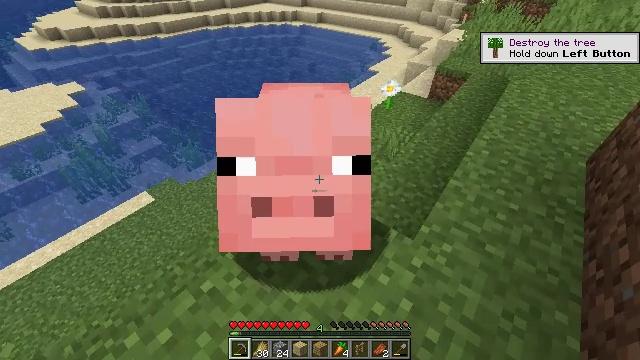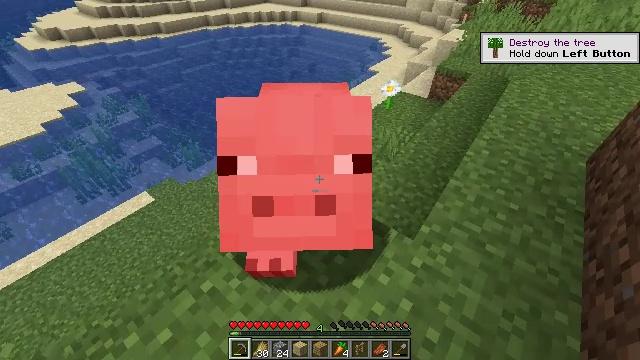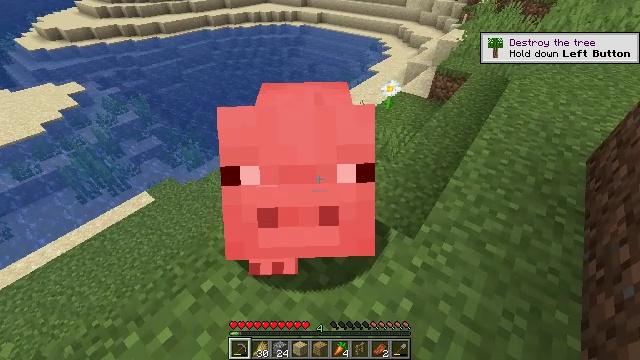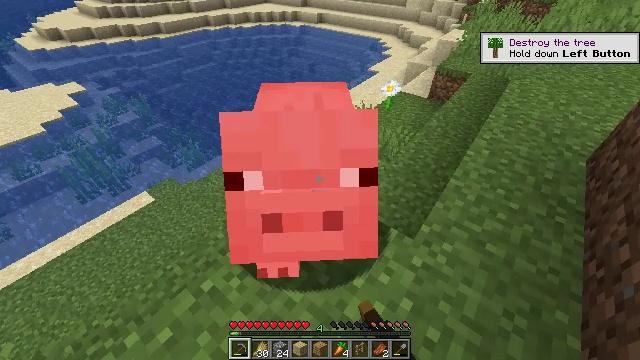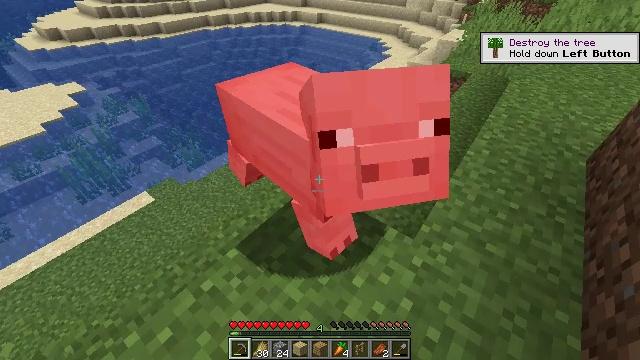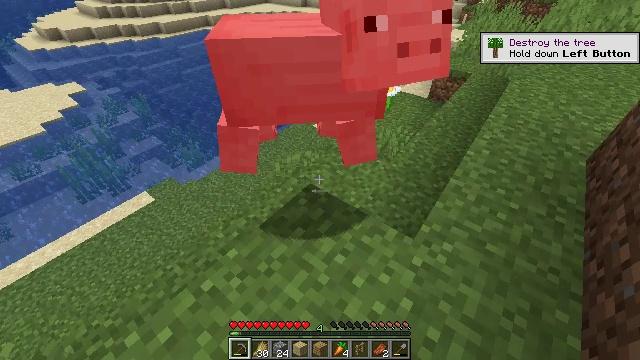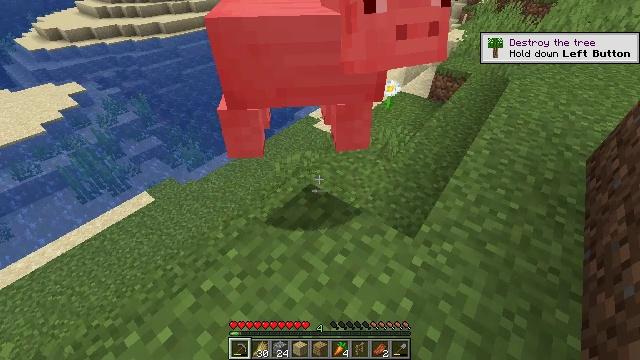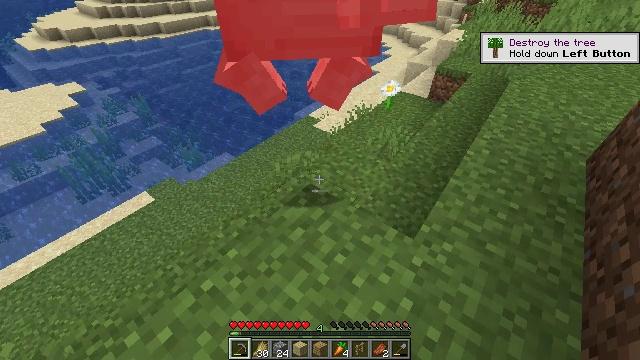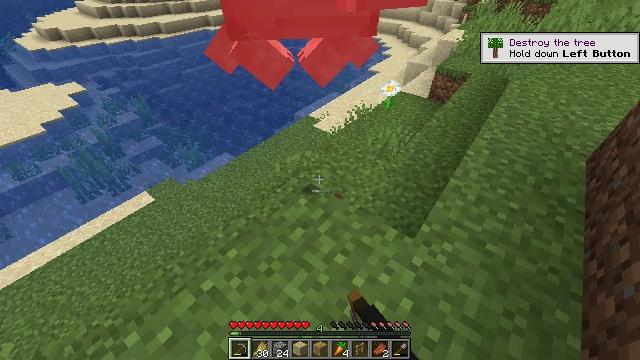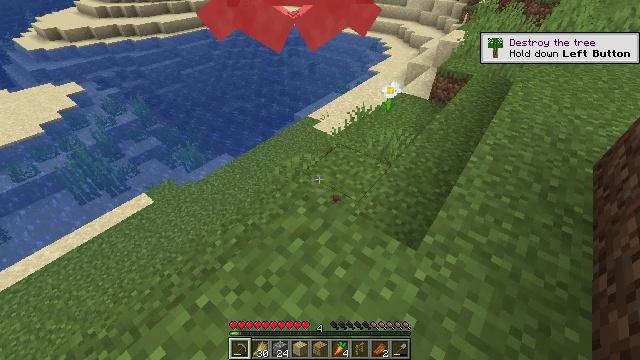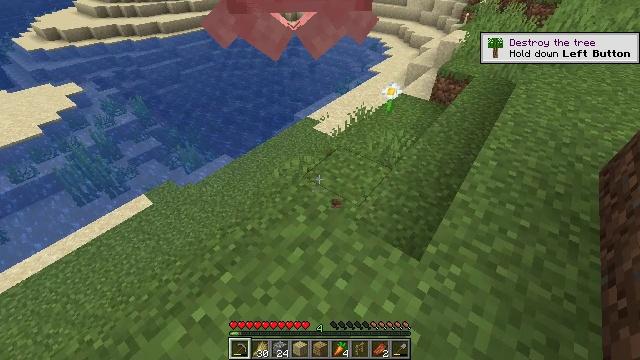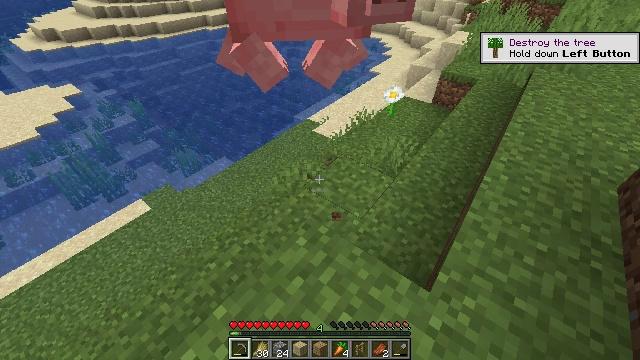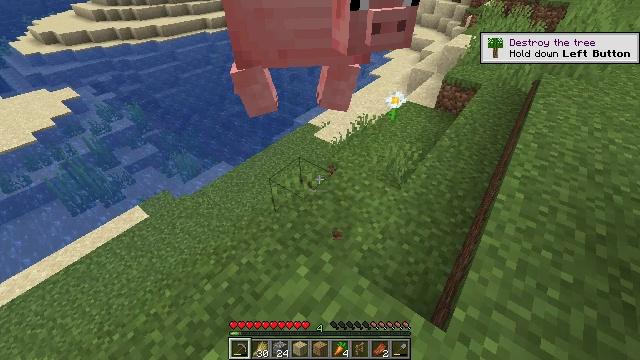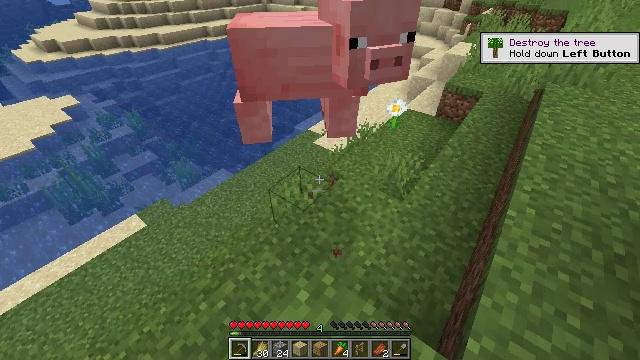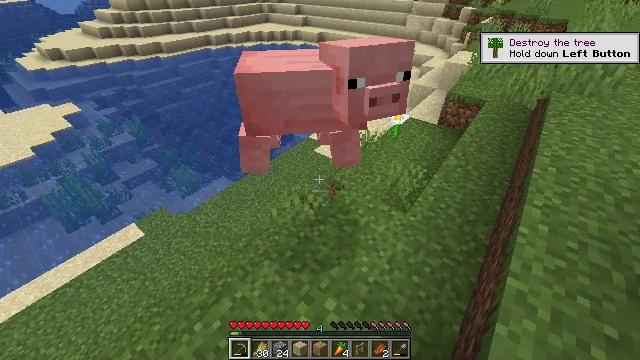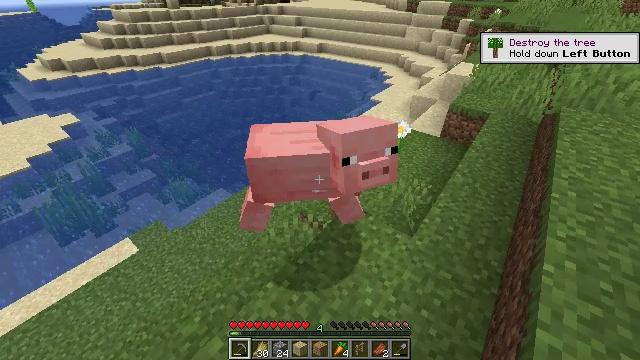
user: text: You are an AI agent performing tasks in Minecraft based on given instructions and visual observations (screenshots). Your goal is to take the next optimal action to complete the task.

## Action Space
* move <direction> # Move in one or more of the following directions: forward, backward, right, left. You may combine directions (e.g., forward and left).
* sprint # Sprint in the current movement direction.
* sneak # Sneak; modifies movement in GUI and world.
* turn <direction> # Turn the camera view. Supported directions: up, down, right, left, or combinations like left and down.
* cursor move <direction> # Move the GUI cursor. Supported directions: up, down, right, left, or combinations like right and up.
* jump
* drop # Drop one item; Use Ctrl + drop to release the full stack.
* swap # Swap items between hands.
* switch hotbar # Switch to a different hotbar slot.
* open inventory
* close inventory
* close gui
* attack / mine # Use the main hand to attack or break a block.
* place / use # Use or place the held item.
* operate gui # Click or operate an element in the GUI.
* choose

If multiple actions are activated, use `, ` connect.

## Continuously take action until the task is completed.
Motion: motion action
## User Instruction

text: Kill the pig.
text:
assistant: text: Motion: no_op
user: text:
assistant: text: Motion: attack / mine
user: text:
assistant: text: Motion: attack / mine
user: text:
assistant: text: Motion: attack / mine
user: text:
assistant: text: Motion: attack / mine
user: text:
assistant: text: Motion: attack / mine
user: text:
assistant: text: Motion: attack / mine
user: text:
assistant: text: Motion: attack / mine
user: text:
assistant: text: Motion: move forward
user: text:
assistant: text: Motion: move forward
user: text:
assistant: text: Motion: move forward
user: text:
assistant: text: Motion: move forward
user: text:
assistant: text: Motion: move forward, turn up
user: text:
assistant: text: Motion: move forward, turn up
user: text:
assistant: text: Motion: turn up
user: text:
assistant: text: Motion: no_op
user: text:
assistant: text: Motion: no_op
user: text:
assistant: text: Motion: no_op
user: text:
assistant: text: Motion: no_op
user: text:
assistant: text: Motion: attack / mine
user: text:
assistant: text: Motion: attack / mine
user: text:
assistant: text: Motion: attack / mine
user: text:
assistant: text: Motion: attack / mine
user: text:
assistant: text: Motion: attack / mine
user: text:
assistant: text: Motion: attack / mine
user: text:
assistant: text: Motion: attack / mine
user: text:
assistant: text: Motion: attack / mine
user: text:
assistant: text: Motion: no_op
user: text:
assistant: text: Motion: attack / mine
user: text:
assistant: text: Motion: attack / mine